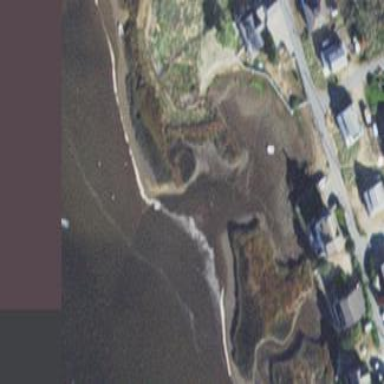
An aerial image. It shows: Lower saltmarsh wetland with tidal influence.